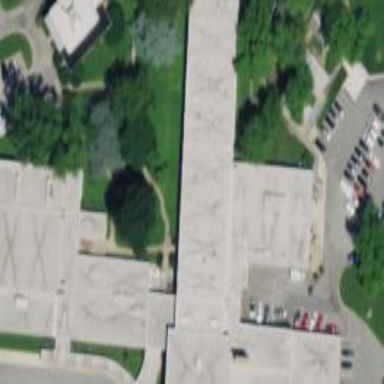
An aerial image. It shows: School building.